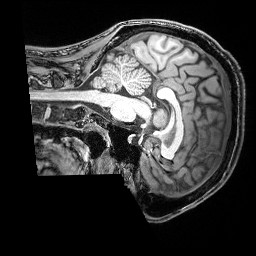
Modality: T1w
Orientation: sagittal
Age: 28
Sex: male
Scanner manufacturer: siemens
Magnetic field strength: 3 T
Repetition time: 2.53 s
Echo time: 0.00388 s